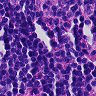
Metastatic tissue present: no